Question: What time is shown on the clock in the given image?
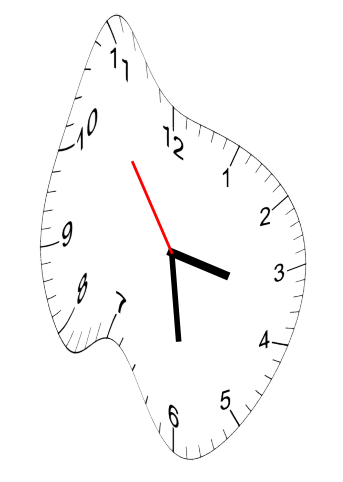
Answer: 03:28:54